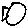
Label: fish